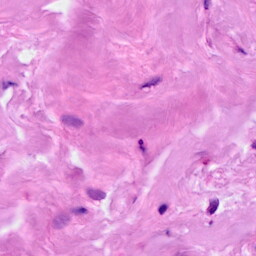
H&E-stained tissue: Breast